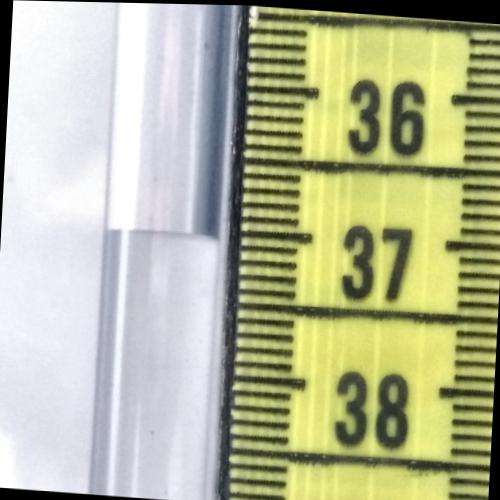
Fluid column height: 37.0 cm